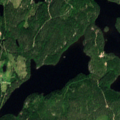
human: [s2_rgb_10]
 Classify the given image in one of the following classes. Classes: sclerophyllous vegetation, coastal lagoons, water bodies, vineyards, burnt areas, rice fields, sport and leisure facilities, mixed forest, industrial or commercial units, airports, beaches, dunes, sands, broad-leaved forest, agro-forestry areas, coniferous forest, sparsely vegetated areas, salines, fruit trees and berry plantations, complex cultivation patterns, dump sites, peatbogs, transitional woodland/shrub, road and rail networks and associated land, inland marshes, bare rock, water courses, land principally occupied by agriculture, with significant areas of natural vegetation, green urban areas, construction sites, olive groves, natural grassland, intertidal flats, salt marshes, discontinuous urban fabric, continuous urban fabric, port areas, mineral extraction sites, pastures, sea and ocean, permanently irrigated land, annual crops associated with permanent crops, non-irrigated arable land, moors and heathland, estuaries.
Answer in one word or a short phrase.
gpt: coniferous forest, water bodies